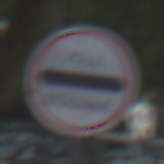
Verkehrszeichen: Zollstelle
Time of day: MorningAfternoon
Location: Outdoor (Urban)
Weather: Overcast
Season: NotSpecified
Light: Natural